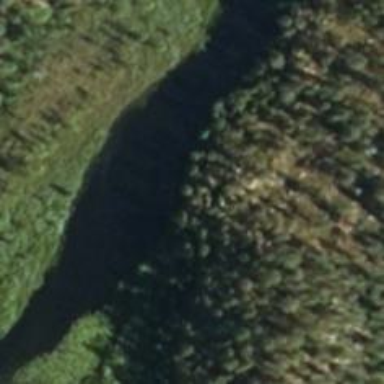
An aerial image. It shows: Cliff in nature.